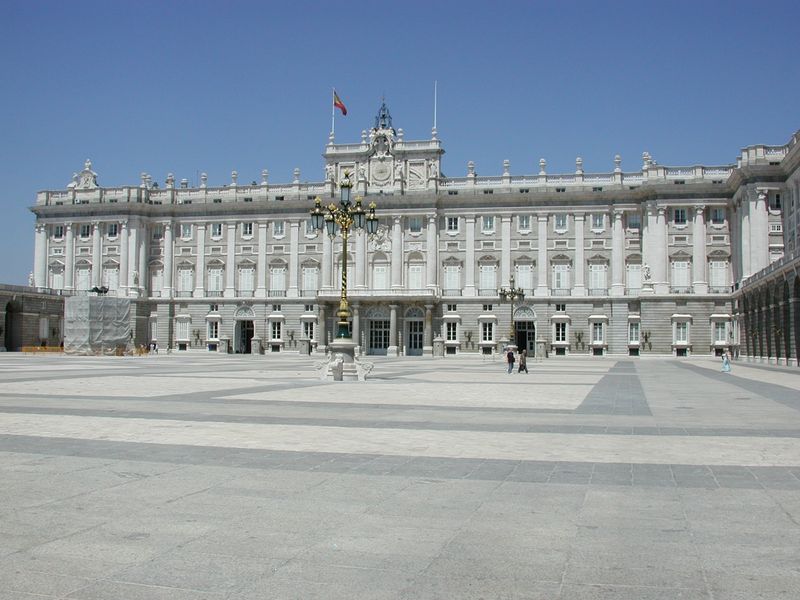
Titel: Palacio Real
Künstler: Filippo Juvarra
Standort: Madrid, Palacio Real (EU - E); Madrid (EU - E)
Schlagwörter: blau, himmel, menschen, fenster, grau, laterne, marmor, säulen, weiss, gebäude, brüstung, gold, balkon, fassade, passanten, fahne, platz, figuren, uhr, edel, foto, eingang, palast, balustrade, rom, portal, rustika, sims, glocken, kapitol, fahnenstange, regierung, balaustrade